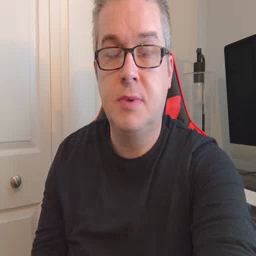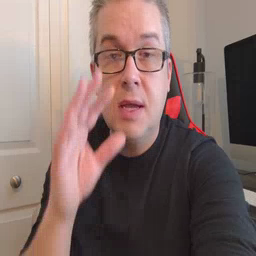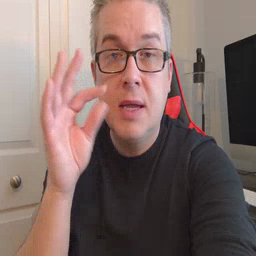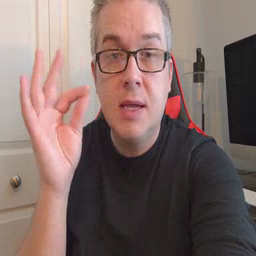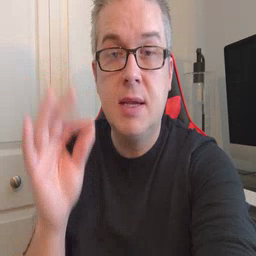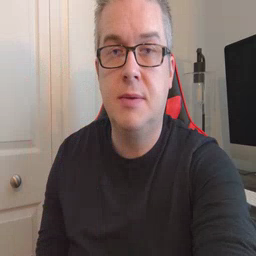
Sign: cat